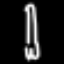
Label: fork